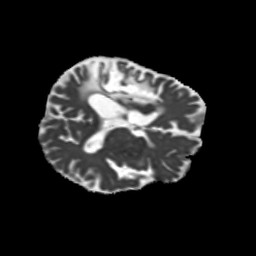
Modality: MD
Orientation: axial
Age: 54
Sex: male
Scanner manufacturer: siemens
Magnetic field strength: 3 T
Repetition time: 5.25 s
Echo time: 0.08 s